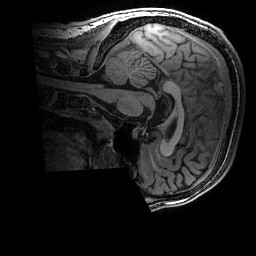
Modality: T1w
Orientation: sagittal
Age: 21
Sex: male
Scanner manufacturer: ge
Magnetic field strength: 3 T
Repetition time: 0.007 s
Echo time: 0.00342 s